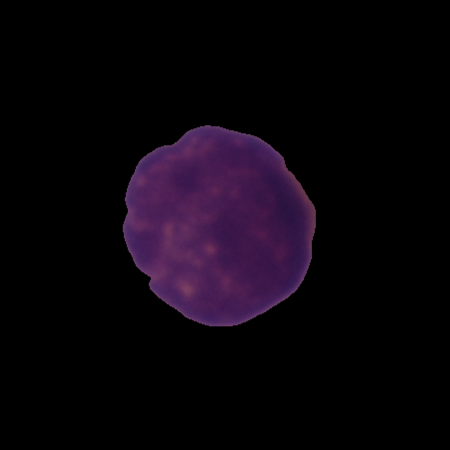
Label: healthy